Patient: sex F, age 73
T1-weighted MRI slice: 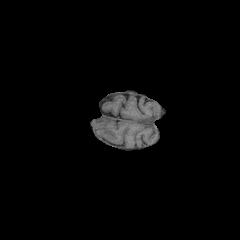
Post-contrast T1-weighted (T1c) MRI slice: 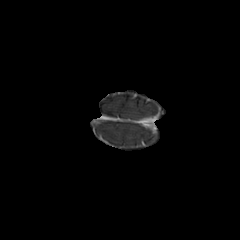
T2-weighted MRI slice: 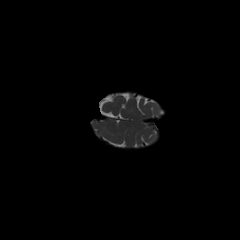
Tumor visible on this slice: no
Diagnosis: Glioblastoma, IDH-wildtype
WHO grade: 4